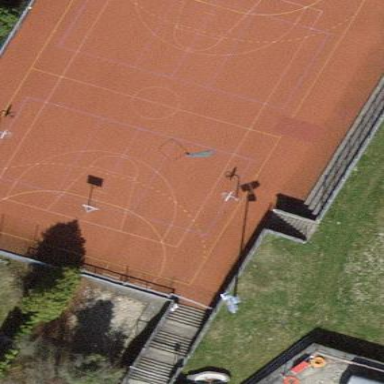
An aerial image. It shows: Multi-sport pitch for leisure and various sports activities.